Question: I have a gridview with edit button which generated by "AutoGenerateEditButton". Now I need to add my button with new event near this edit button.
How to put button there:

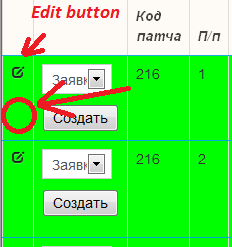
Answer: You can create a 'TemplateField' and place your button inside the 'ItemTemplate'.If you want the Edit link button and another control to be in the simply place them in one '<td>' element. Just note that when using this approach you can no longer have 'AutoGenerateEditButton="true"' you will need to implement this manually. If you want to keep the existing functionality ('AutoGenerateEditButton="true"') then consider implementing this using javascript
'''
<asp:GridView ID="GridView1" AutoGenerateColumns="false" runat="server">
<Columns>
<asp:TemplateField>
<ItemTemplate>
<table>
<tr>
<td>
<asp:LinkButton ID="lnkEdit" runat="server" Text="Edit" /> <br />
<asp:Button ID="btnGreet" runat="server" OnCommand="Greet" CommandArgument='<%# Eval("Name") %>'
Text="Greet" />
</td>
<td>
<asp:Label ID="lblName" runat="server" Text='<%# Eval("Name") %>' />
</td>
</tr>
</table>
</ItemTemplate>
</asp:TemplateField>
</Columns>
</asp:GridView>
'''
'''
protected void Greet(object sender, CommandEventArgs e)
{
Response.Write("Hello " + e.CommandArgument);
}
'''